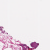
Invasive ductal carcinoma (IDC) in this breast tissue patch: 0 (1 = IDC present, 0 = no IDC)